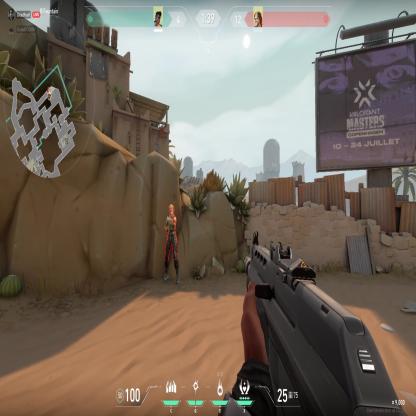
Label: enemy